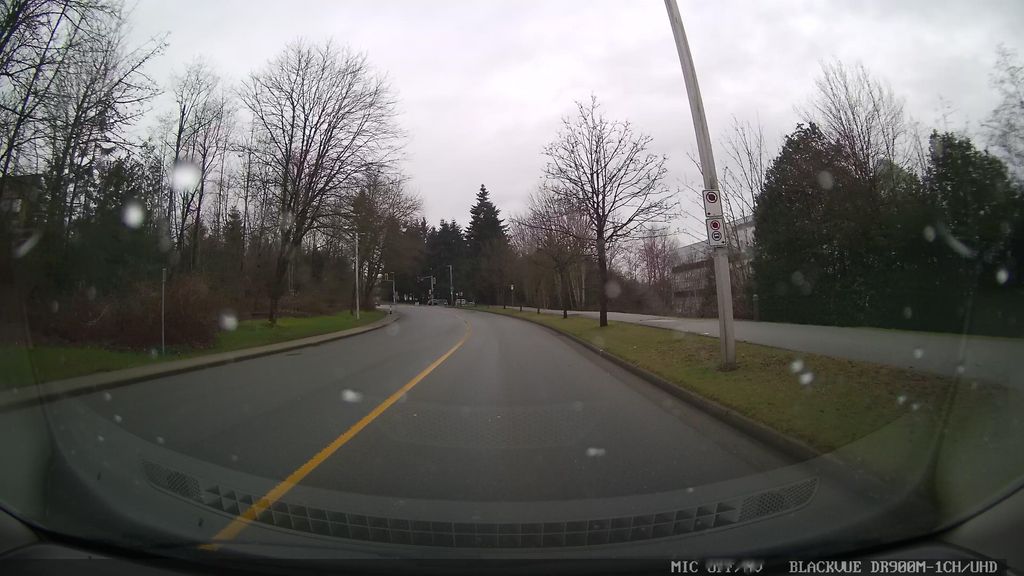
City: vancouver